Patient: sex F, age 62
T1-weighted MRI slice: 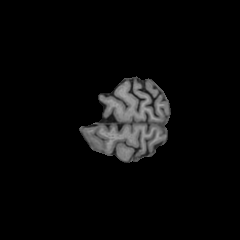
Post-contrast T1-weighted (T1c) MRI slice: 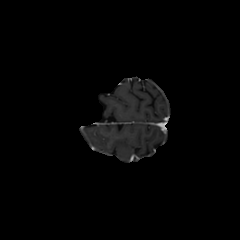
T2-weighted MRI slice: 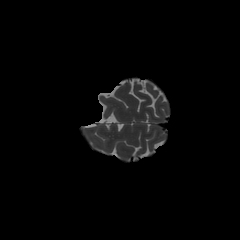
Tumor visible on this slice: no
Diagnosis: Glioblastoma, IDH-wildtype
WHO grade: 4